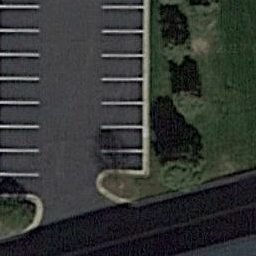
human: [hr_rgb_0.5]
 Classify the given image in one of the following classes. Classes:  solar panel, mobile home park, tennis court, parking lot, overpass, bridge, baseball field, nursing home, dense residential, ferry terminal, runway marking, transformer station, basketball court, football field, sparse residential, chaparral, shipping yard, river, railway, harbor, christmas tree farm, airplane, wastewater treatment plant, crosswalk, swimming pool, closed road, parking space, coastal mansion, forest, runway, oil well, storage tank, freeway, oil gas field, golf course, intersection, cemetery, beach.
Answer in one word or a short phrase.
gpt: parking space